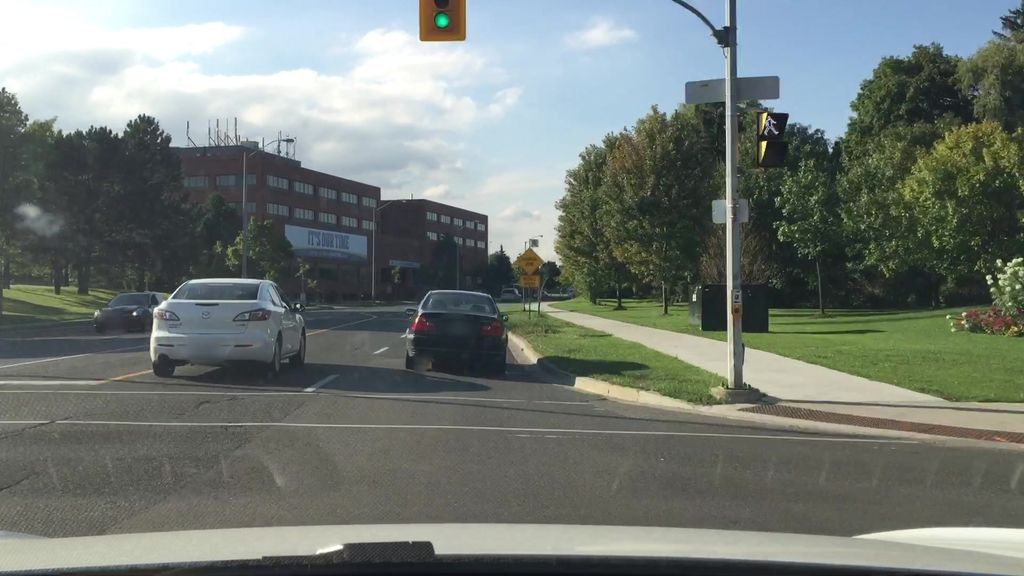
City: toronto